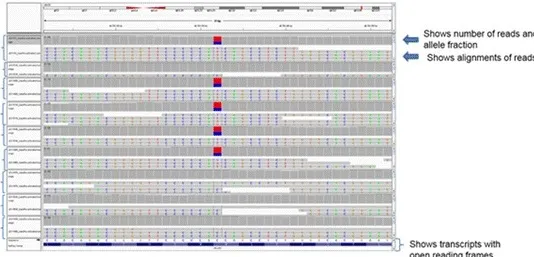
A; Image from the Integrative genomics viewer, showing a 40 bp genomic region containing the variant. Each one of the samples is loaded into the panel. Each panel shows two windows, the top window displays the number of reads, and the allele fraction and the lower window show the alignments of the experimental reads. The bottom panel displays the transcripts with the open reading frames.
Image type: pathology (fish)